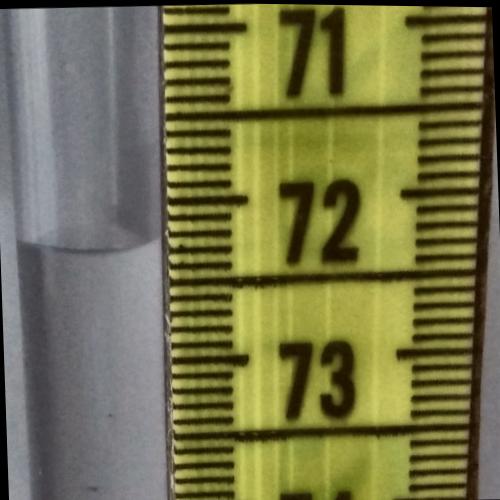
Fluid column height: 72.3 cm